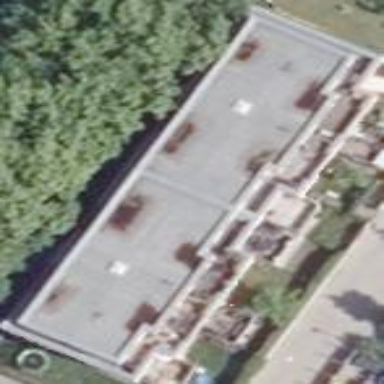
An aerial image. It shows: Apartments building with flat roof oriented along its length.